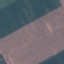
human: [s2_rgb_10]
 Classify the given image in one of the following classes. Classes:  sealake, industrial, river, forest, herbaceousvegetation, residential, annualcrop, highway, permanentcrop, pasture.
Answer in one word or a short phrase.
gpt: AnnualCrop